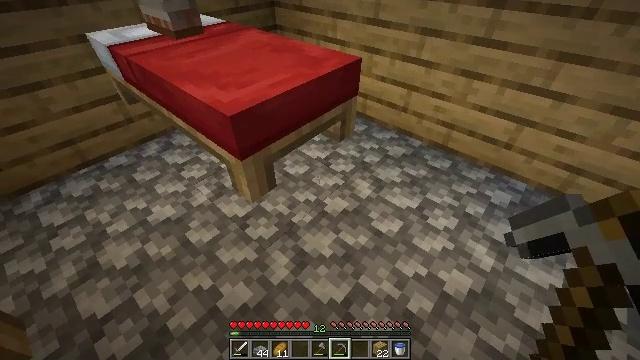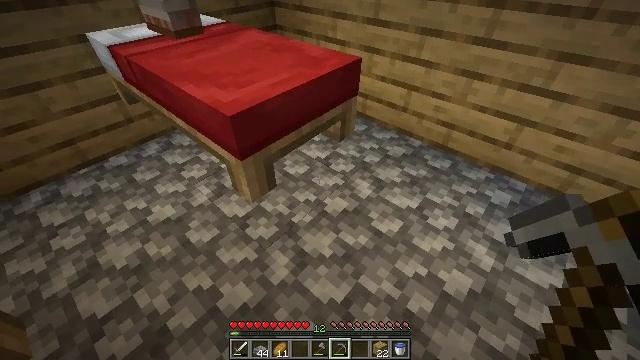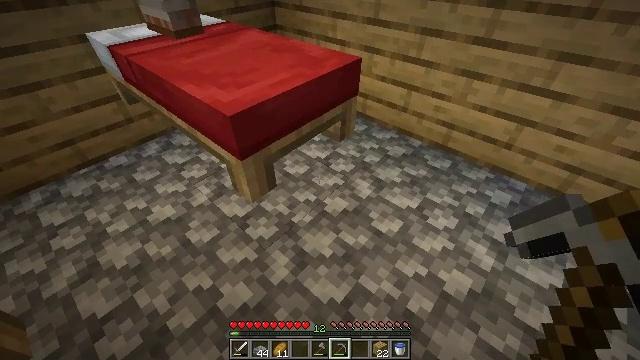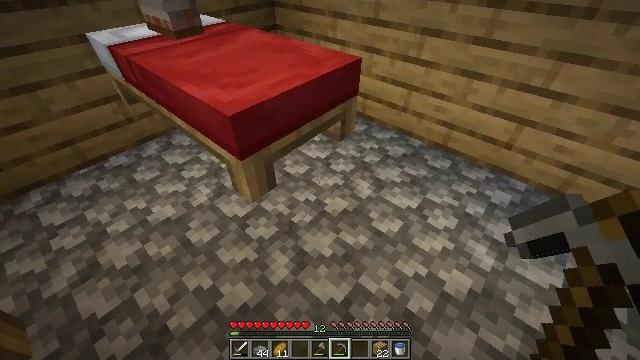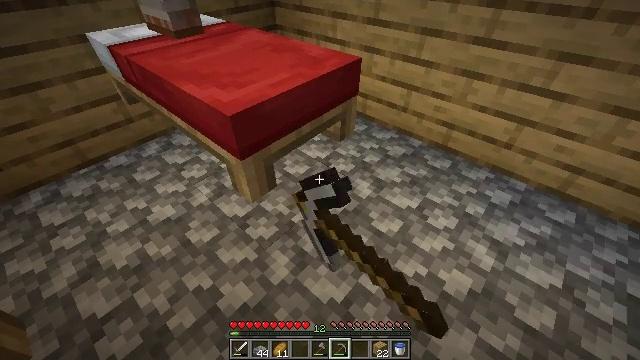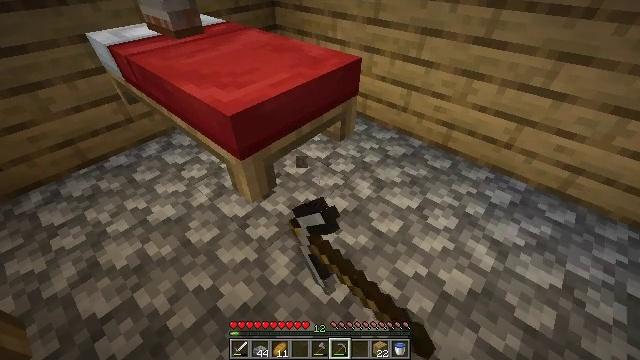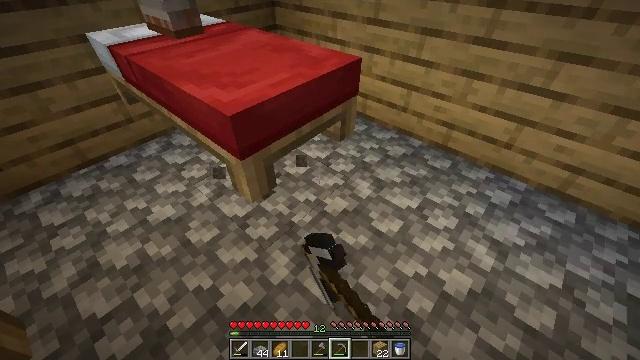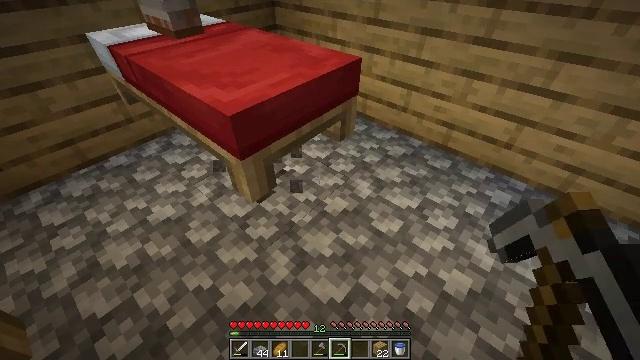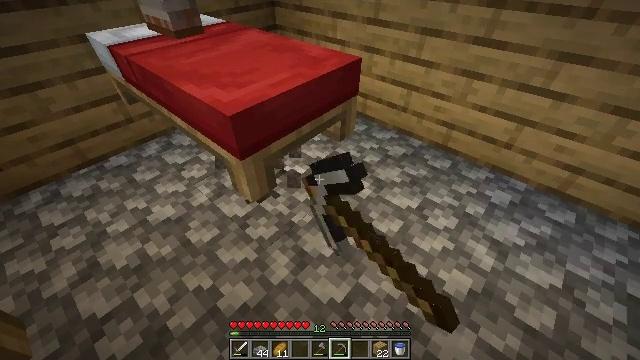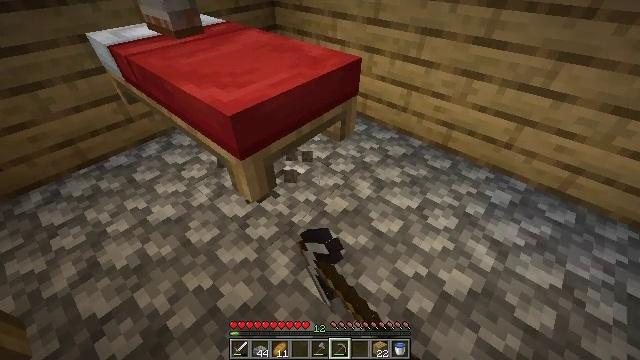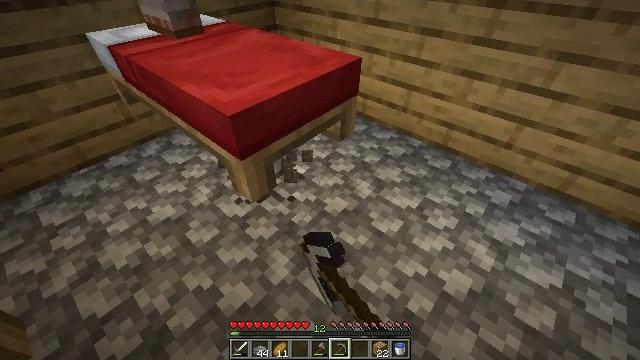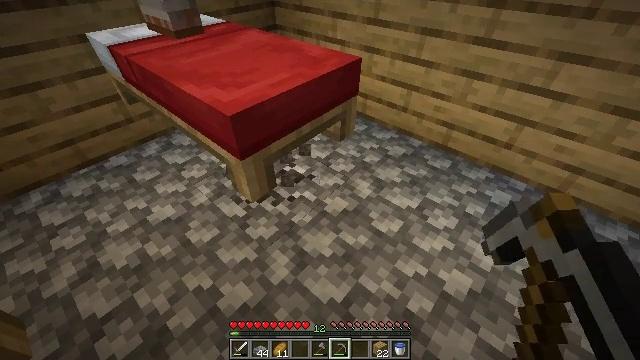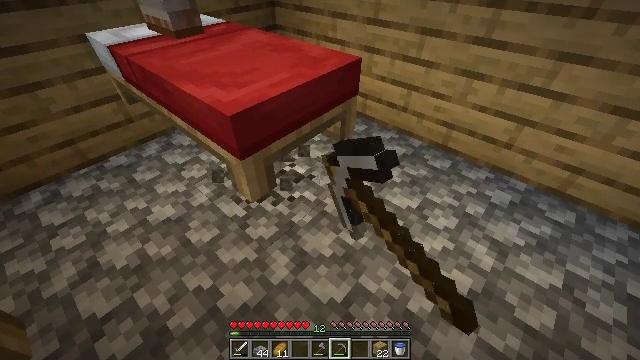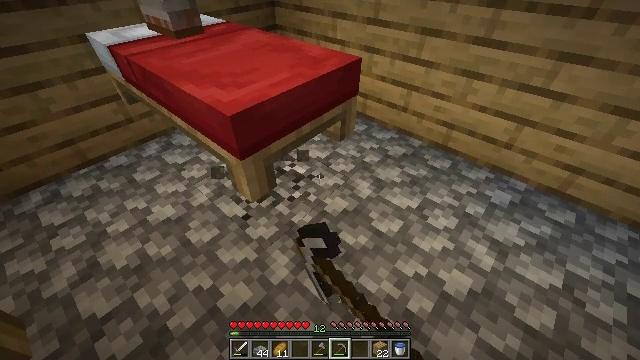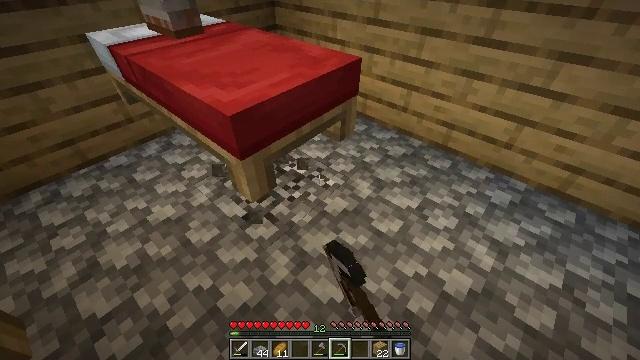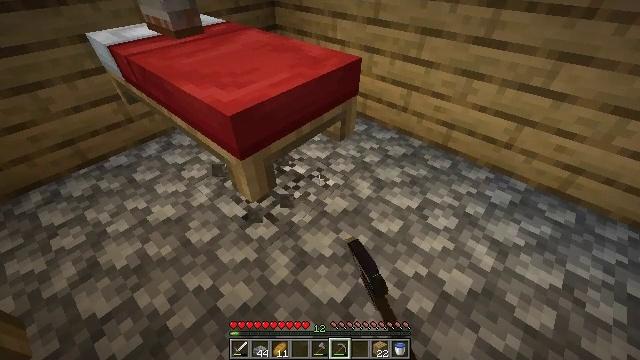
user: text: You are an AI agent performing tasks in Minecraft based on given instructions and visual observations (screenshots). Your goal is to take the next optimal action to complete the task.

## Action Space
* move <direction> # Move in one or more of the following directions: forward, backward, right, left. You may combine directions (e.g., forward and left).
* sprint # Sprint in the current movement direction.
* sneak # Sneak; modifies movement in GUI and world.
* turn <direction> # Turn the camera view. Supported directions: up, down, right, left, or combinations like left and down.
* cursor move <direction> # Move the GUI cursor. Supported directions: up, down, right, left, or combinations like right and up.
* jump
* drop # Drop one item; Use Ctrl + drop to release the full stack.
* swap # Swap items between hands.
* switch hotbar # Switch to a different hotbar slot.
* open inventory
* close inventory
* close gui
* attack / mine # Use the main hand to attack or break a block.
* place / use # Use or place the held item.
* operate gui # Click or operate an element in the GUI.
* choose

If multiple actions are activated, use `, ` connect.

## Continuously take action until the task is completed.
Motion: motion action
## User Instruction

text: Demolish the cobblestone slab for reuse.
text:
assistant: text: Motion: no_op
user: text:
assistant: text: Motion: no_op
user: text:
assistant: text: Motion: attack / mine
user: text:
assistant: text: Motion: attack / mine
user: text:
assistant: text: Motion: attack / mine
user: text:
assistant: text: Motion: attack / mine
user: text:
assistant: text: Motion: attack / mine
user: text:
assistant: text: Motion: attack / mine
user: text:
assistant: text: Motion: attack / mine
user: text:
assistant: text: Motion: attack / mine
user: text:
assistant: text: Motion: attack / mine
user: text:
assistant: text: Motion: attack / mine
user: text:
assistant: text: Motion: attack / mine
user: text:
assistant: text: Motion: attack / mine
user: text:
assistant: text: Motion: attack / mine
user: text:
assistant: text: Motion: attack / mine
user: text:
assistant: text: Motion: attack / mine
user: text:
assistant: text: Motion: attack / mine
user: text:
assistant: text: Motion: attack / mine
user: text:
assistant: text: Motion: attack / mine
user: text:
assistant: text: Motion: attack / mine
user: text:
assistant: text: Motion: attack / mine
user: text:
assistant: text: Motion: attack / mine
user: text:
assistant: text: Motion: attack / mine
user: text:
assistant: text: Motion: attack / mine
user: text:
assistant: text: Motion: attack / mine
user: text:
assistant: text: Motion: attack / mine
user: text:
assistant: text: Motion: no_op
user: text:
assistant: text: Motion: no_op
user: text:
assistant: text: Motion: no_op